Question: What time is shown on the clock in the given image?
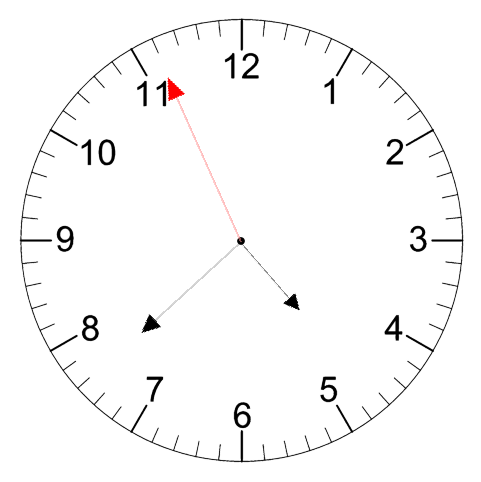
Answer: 04:37:56